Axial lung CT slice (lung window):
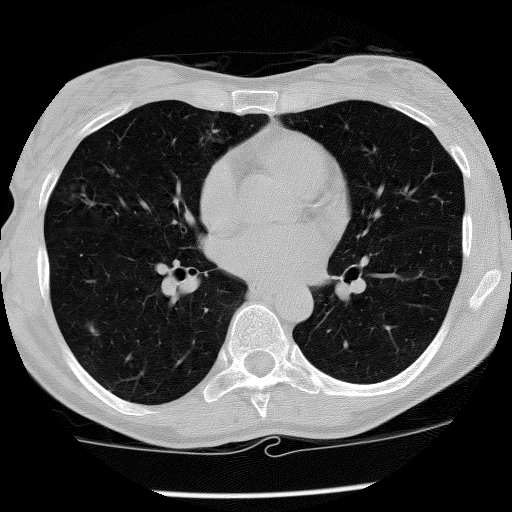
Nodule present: no